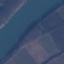
Land use / land cover class: River